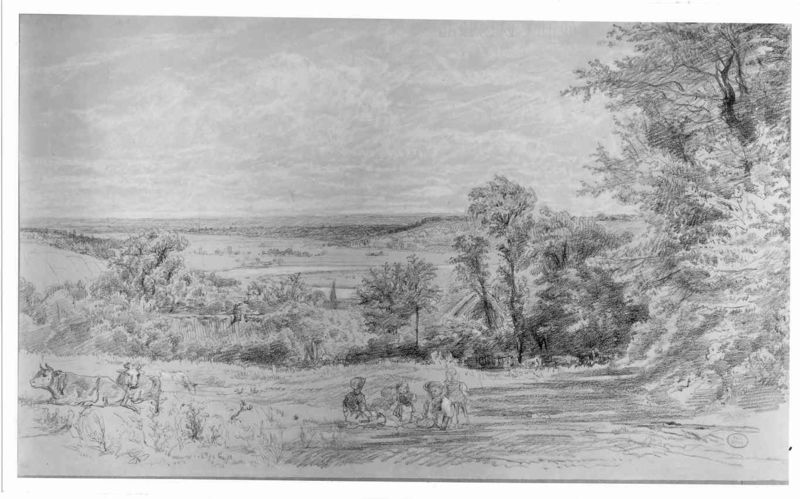
Titel: Landschaft
Künstler: Paul Huet
Standort: Karlsruhe
Institution: Staatliche Kunsthalle Karlsruhe
Schlagwörter: baum, gemälde, gruppe, himmel, laub, rubens, wasser, weiß, wolken, bäume, fluss, frauen, kirchturm, landschaft, menschen, see, sitzen, frau, grau, hell, hut, kreide, männer, nase, schwarz, skizze, strasse, zeichnung, ausblick, blick, gras, haus, tier, tiere, weg, wiese, zaun, gesellschaft, augen, weit, bild, ebene, feld, felder, horizont, hügel, kühe, natur, strauch, vieh, weide, weite, zweige, busch, büsche, flach, gatter, gebüsch, kirche, sträucher, wiesen, land, sitzend, familie, kind, personen, tal, wald, bauern, kinder, kirchturmspitze, landleben, schornstein, turm, aussicht, ruhig, ruhe, liegen, zwei, mittag, berge, hang, wüste, dorf, eben, grafik, graphik, hecke, grasen, herde, kuh, rind, hof, hügellandschaft, idylle, pause, picknick, rast, romantik, querformat, essen, spielen, japanisch, liegend, tor, panorama, vier, hell dunkel, rinder, gemalt, kohle, idyll, flusslandschaft, lichtung, schwarz weiss, schraffur, landscaft, radierung, stich, schraffiert, bleistift, stempel, bleistiftzeichnung, entspannt, schnauze, lanschaft, horizontal, hörner, arkadien, ochse, ochsen, hirten, rasten, graphit, skitze, picknik, mannf, gemeinschaft, wiede, beduinen, zeichnunh, flussschleife, aussciht, ebende, bukolik, picnick, himmel bäume, eberge, lhimmel, bukolika, woesen, bleiszift, sträiucher, paue